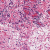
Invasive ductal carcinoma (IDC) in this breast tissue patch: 1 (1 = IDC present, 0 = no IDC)